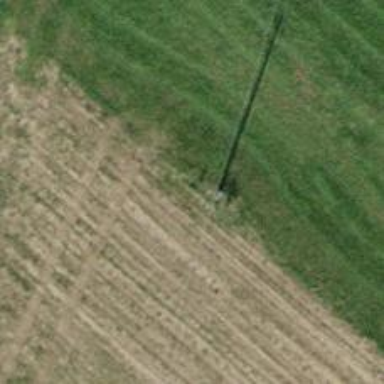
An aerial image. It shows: Minor power line.